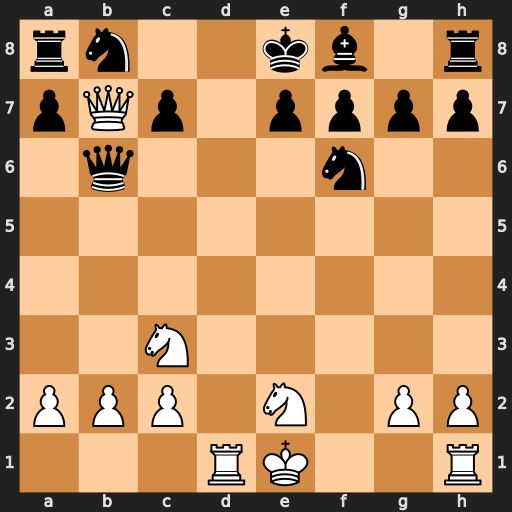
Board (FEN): rn2kb1r/pQp1pppp/1q3n2/8/8/2N5/PPP1N1PP/3RK2R
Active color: w
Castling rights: Kkq
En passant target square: -
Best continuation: Qc8#